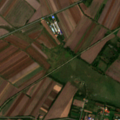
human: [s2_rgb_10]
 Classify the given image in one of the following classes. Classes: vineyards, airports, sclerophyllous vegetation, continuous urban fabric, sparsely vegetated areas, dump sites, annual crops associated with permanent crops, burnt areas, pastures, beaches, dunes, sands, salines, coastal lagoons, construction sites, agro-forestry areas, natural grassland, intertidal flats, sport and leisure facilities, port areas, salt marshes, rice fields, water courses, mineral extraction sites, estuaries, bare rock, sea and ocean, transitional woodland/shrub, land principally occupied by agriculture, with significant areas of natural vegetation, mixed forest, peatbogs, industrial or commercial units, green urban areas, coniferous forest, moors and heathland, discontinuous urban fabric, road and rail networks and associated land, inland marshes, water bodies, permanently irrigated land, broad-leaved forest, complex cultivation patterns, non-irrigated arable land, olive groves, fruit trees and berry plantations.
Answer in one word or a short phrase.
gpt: discontinuous urban fabric, non-irrigated arable land, pastures